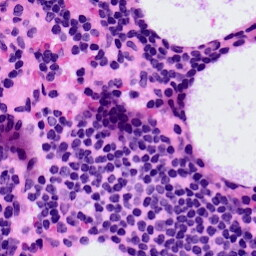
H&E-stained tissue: LymphNode